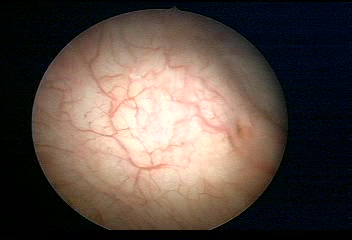
Modality: WLC
Class: Normal mucosa
Bladder cancer association: No